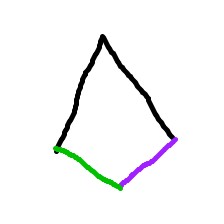
Shape: kite